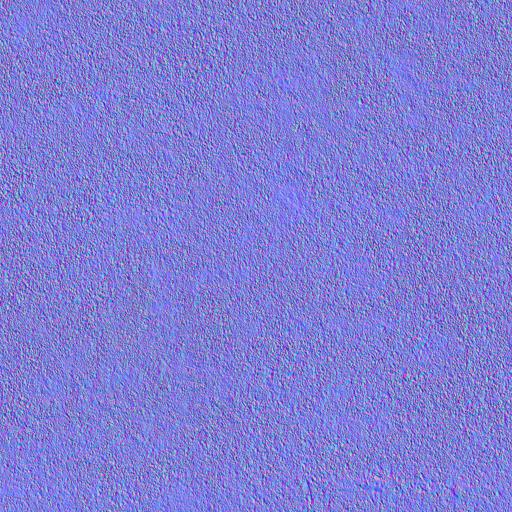
gravel ground path pathway